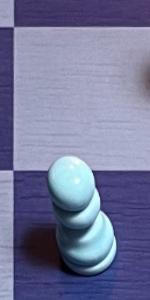
Label: Pawn_White